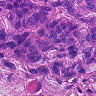
Metastatic tissue present: yes